Question: I'm currently creating a userform in VBA where you input numbers, press calculate, and then the answer is returned in a textbox.
Currently the answer is being displayed to 10+ significant figures (see below). What would I need to do to make my calculated output display only 3 decimal places?
Thanks!
---
Calculation output example:

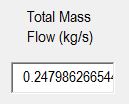
Answer: 'Format(myAnswer, "0.00")' will do it if you want 2 digits after the decimal point, just add more or less '0''s after the decimal point in the second argument to change the significant figures.
<URL> is a website about how to write number formats to use in this function.